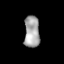
Tissue: lung
Cell type: Others
Senescence score: 0.2237
Nuclear area (px): 472
Mean DAPI intensity: 166.701